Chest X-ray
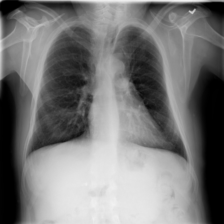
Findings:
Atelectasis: negative
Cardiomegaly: negative
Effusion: negative
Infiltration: negative
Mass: negative
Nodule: negative
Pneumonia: negative
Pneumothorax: negative
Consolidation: negative
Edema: negative
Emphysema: negative
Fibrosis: negative
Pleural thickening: negative
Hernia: negative